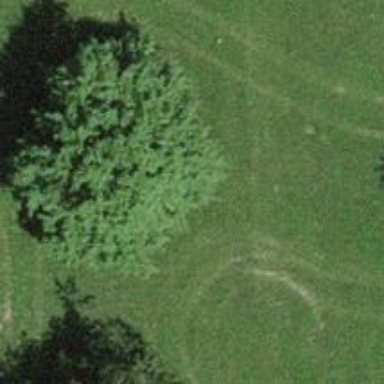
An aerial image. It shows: Single tag "natural: tree."